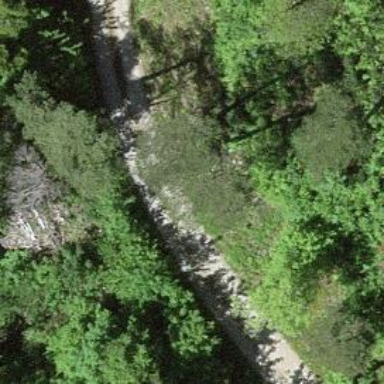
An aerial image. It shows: Track with grade 2 gravel surface.